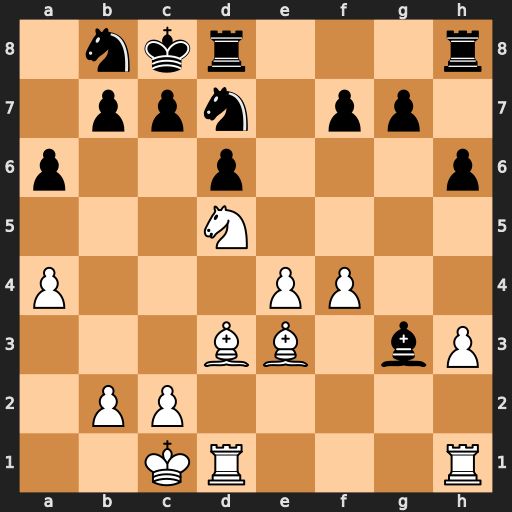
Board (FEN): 1nkr3r/1ppn1pp1/p2p3p/3N4/P3PP2/3BB1bP/1PP5/2KR3R
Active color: w
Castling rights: -
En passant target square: -
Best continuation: Ne7#